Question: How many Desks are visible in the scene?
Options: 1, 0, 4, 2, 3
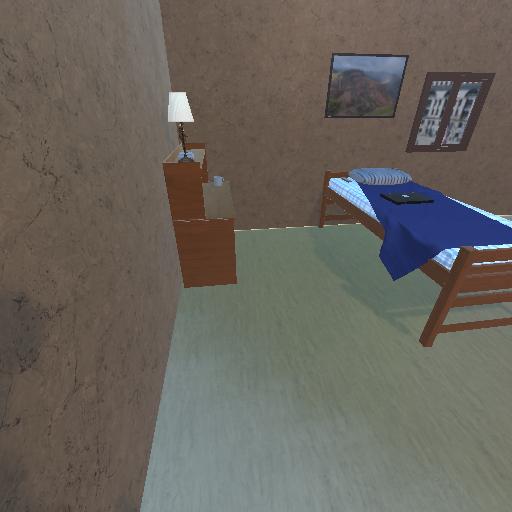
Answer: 1